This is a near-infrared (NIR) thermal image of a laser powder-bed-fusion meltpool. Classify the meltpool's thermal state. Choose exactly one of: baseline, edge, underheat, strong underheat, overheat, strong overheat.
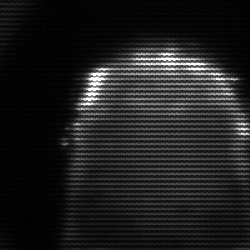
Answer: strong underheat